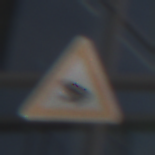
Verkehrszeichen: AmphibienwanderungRechts
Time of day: MorningAfternoon
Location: Outdoor (Urban)
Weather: PartlyCloudy
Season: NotSpecified
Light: Natural